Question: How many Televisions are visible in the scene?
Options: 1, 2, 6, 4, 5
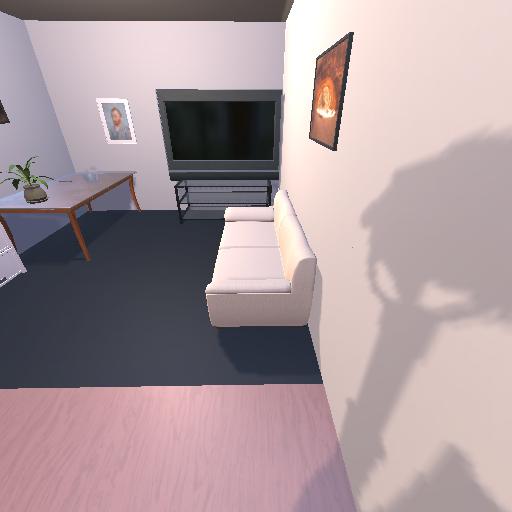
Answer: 1